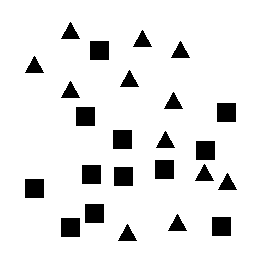
Squares: 12
Triangles: 12
Stars: 0
Total shapes: 24